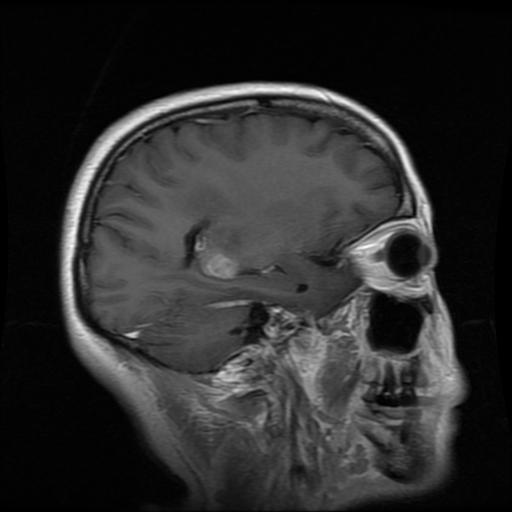
Label: glioma